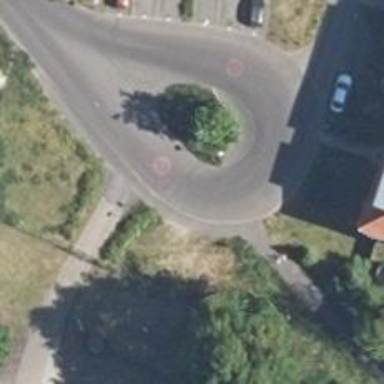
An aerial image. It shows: Asphalt road in residential area.